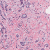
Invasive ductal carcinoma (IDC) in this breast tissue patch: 1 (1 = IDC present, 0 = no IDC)